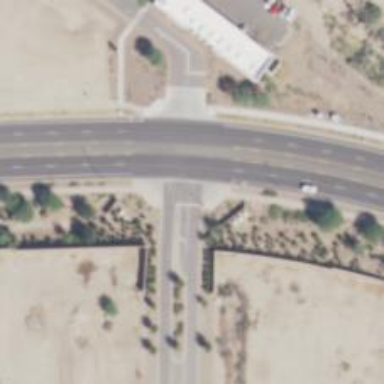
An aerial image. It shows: Unmarked crossing on the road.